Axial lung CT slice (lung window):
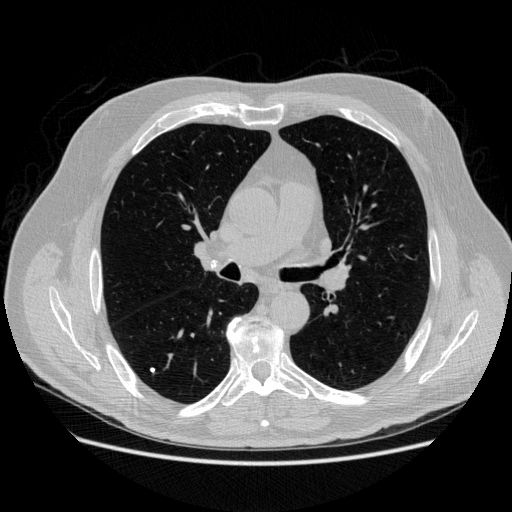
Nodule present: yes
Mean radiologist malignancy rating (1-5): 1